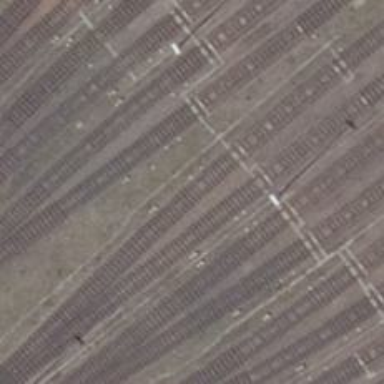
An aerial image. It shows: Rail yard with electrified contact lines for the trains.